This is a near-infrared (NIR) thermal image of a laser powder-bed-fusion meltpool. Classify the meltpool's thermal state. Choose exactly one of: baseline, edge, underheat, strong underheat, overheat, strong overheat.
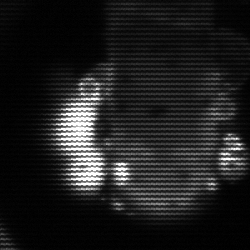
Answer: strong underheat